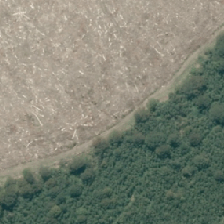
Land cover: harvested_forest